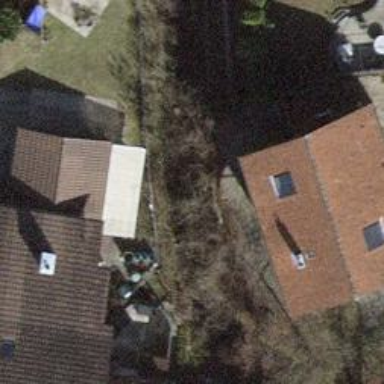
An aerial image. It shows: Detached building.